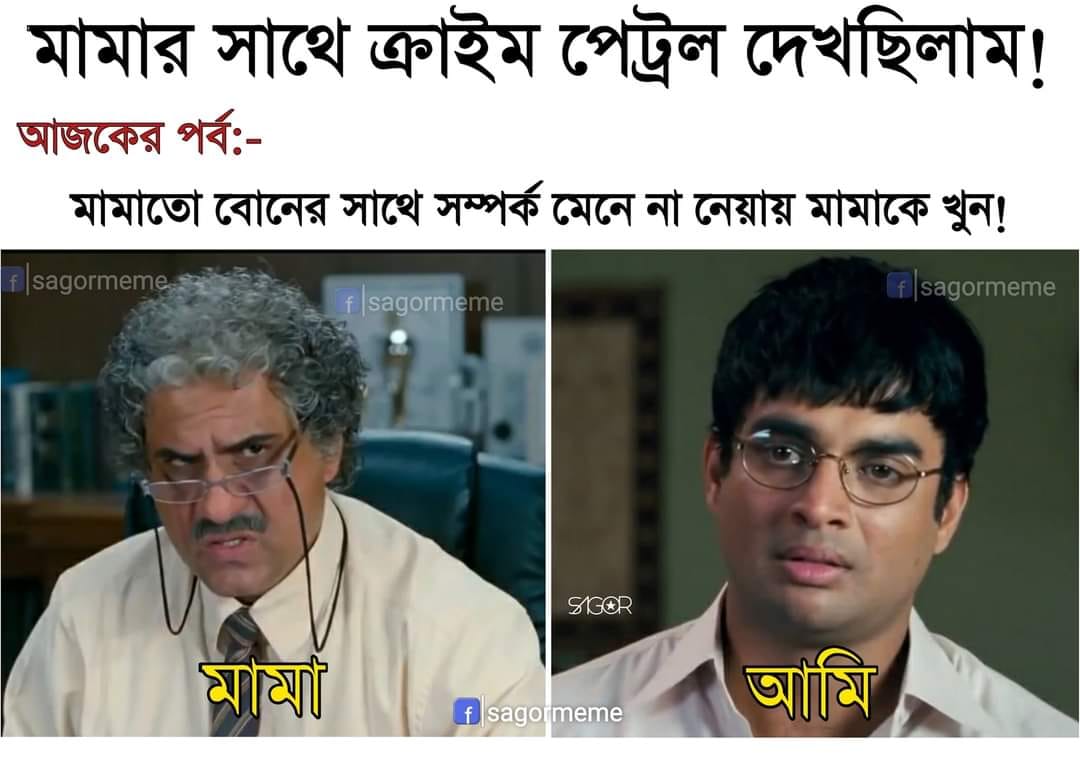
Caption: মামার সাথে ক্রাইম পেট্রল দেখছিলাম!   আজকের পর্বঃ- মামাতো বোনের সাথে সম্পর্ক মেনে না নেয়ায় মামাকে খুন !      মামা        আমি
Label: non-hate